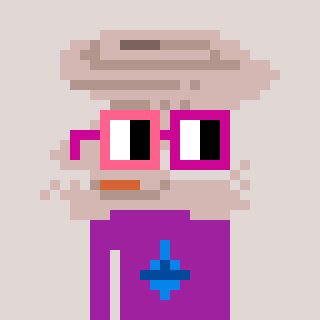
a pixel art character with square pink and red glasses, a tornado-shaped head and a magenta-colored body on a warm background